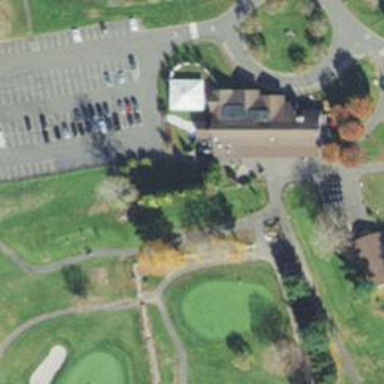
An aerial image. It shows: Path for both roads and golfers.